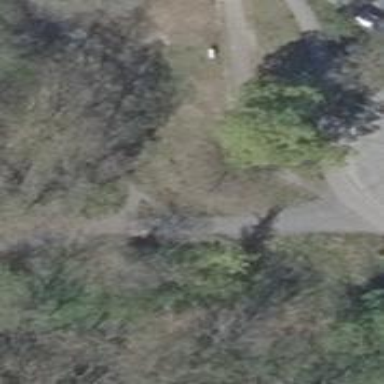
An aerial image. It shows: Gravel footway.